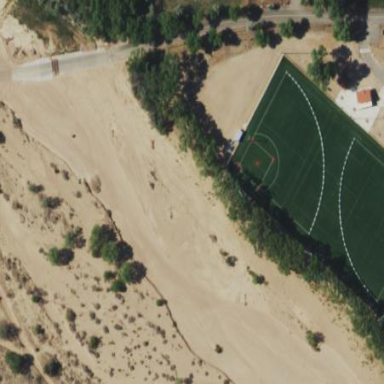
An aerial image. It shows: Pitch designated for leisure with soccer and softball activities.